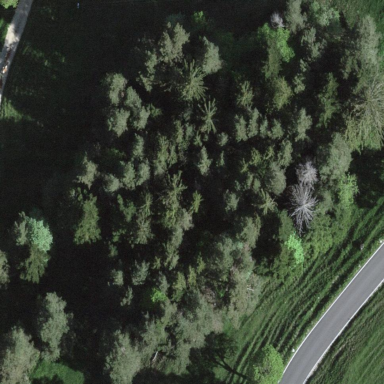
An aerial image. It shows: Forest area.